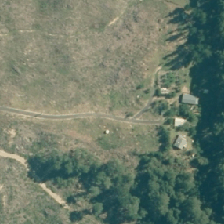
Land cover: harvested_forest